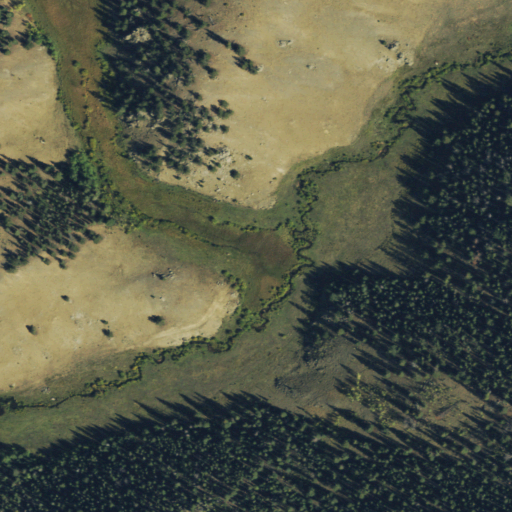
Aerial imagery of valley in Colorado named Johnson Gulch containing evergreen forest, grassland, herbaceous wetlands, woody wetlands, and shrub